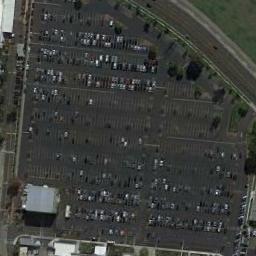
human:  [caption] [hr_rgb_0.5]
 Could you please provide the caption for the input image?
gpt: About a third of the parking spaces in the parking lot are occupied .

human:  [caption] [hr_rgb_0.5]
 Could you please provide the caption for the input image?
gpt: The parking lot has lots of cars arranged neatly in lines but lots of parking spaces are still empty .

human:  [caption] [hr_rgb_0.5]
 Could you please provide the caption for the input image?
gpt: Many cars of different styles are on the parking lot .

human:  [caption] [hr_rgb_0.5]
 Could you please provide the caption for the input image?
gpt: The parking lot is full of cars next to the grass .

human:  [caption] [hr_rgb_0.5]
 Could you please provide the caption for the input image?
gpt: There are some green bushes beside the parking lot .